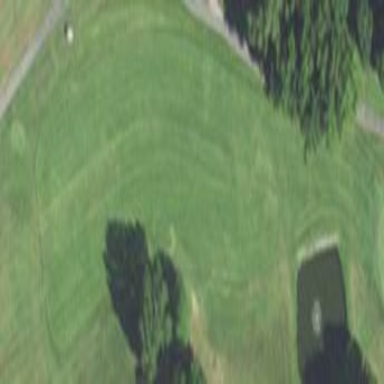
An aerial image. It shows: Grassy area designated as golf fairway.